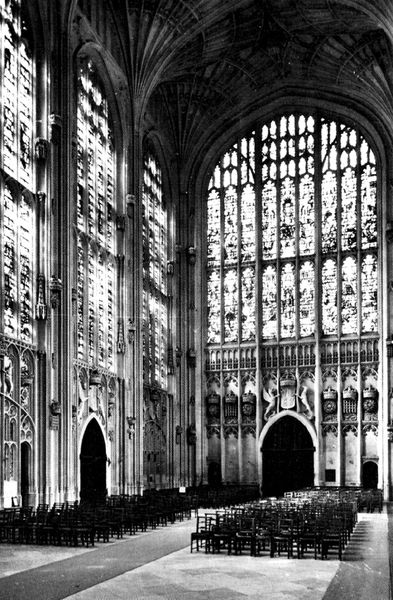
Titel: Kapelle des King´s College, Cambridge/Cambridgeshire
Standort: Cambridge (EU - GB)
Schlagwörter: fenster, glas, grau, hell, licht, pfeiler, stuhl, stühle, säulen, tür, ornament, architektur, stein, innenraum, kirche, boden, gotik, bogen, türen, gestühl, hoch, tor, halle, foto, fotografie, bögen, gewölbe, dom, scheiben, kathedrale, wappen, kirchenschiff, bestuhlung, glasmalerei, gotisch, kirchenraum, kreuzgang, hallenkirche, strebewerk, sitzreihen, strebepfeiler, kirchenfenster, netzgewölbe, deckengewölbe, kielbogen, kirchenstühle, sprebepfeiler